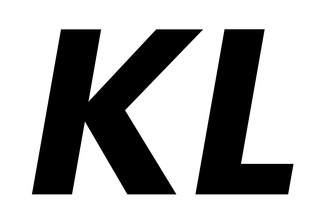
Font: Poppins-BoldItalic